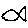
Label: fish